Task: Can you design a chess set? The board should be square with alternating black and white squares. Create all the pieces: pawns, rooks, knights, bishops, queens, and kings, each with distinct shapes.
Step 2357:
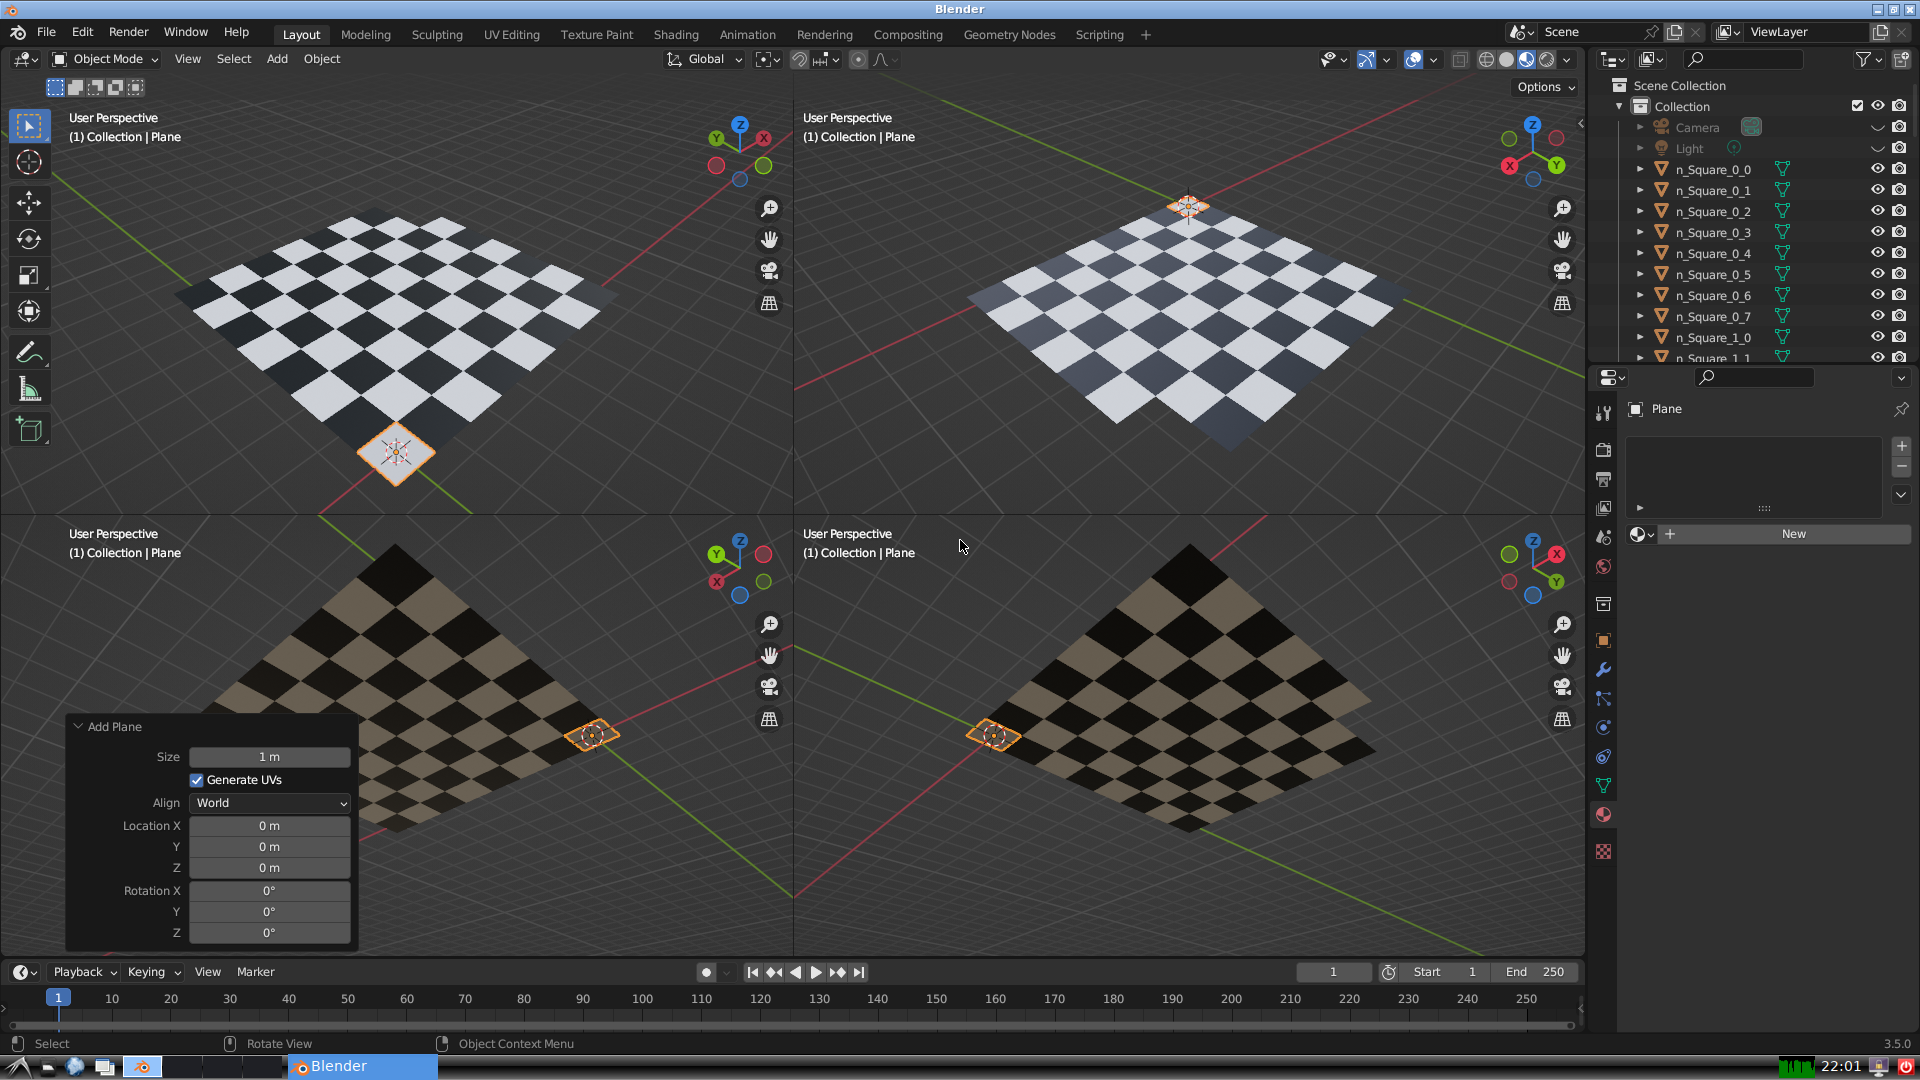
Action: {"key_press": ['Ctrl, Home']}